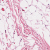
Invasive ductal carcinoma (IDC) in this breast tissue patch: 0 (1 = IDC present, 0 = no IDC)